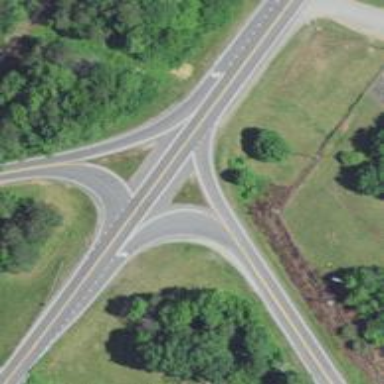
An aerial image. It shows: Trunk_link highway with cloverleaf junction.